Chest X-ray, PA view. Patient: 53 years old, sex F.
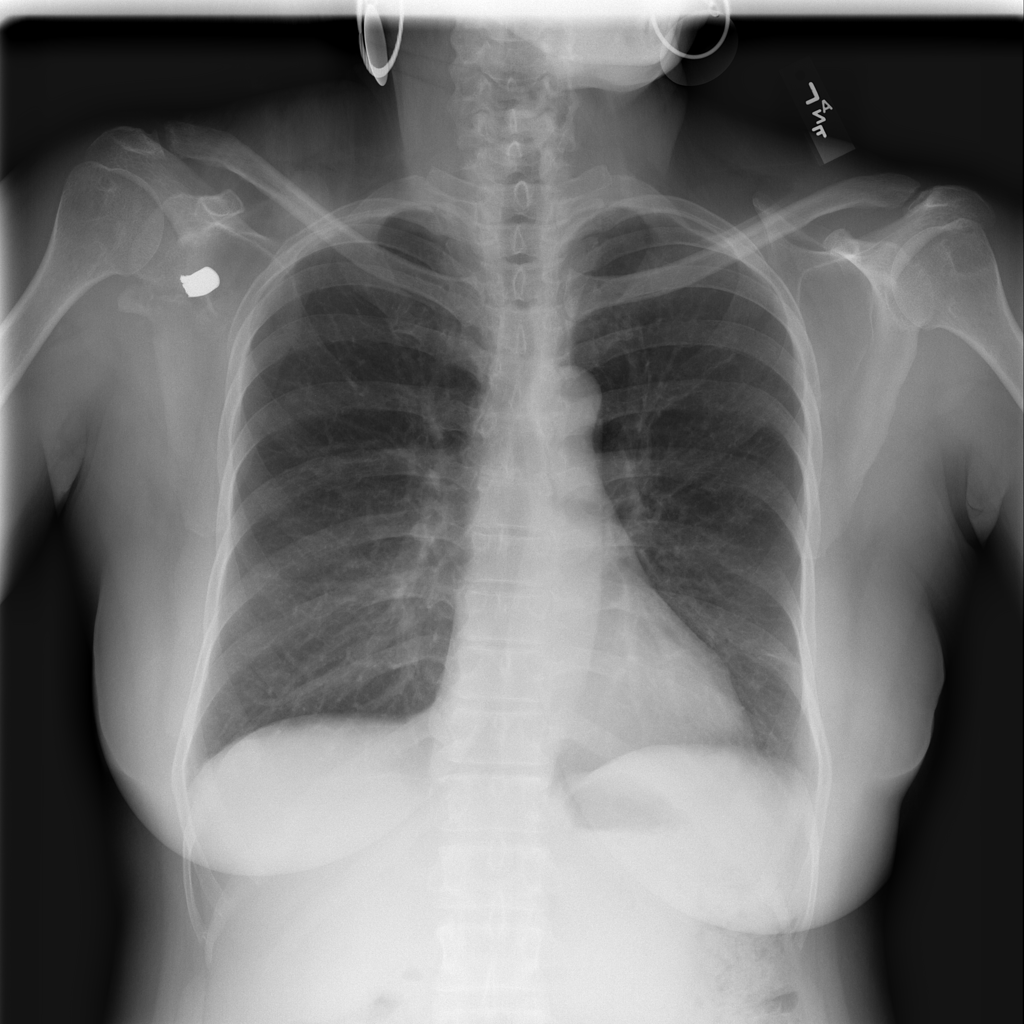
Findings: Atelectasis